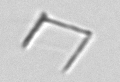
Label: Nanoneis